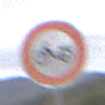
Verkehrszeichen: VerbotMofas
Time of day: Midday
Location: Outdoor (Nature)
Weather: Overcast
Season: NotSpecified
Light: Natural